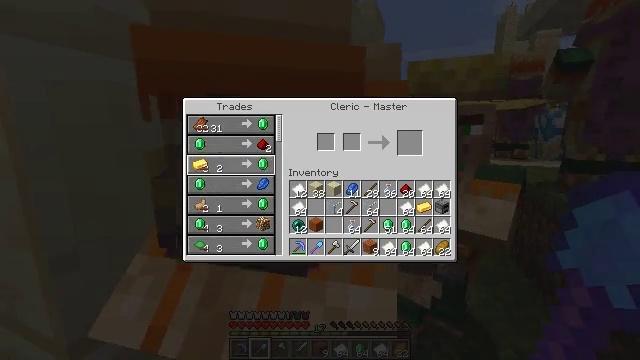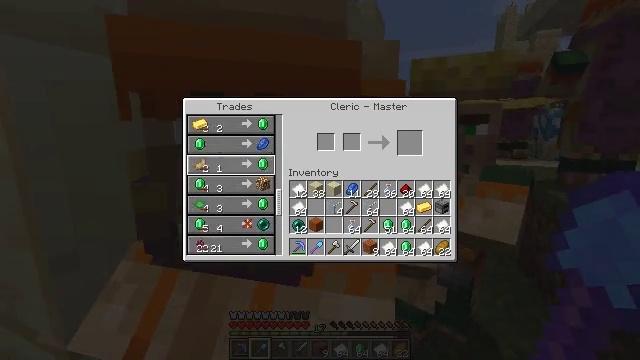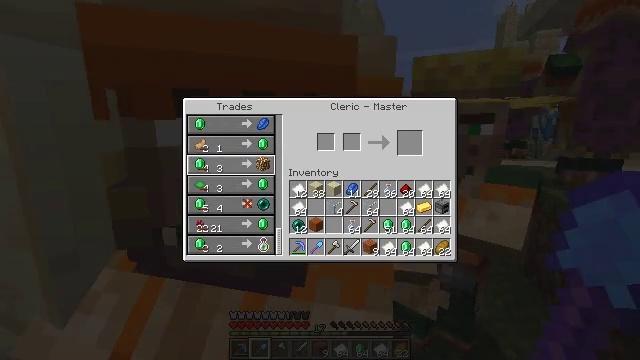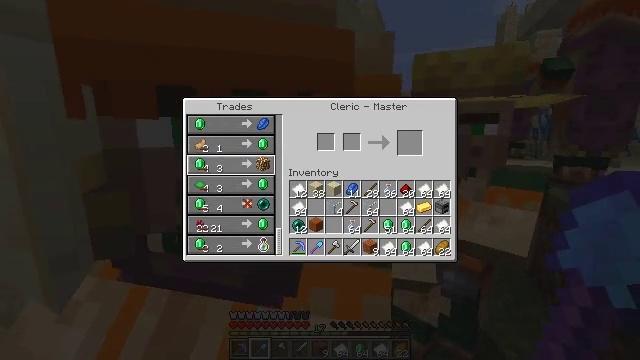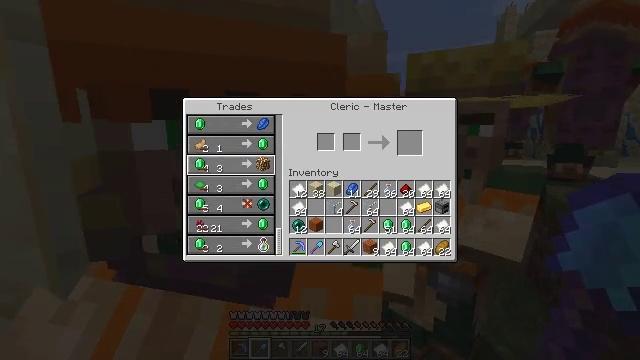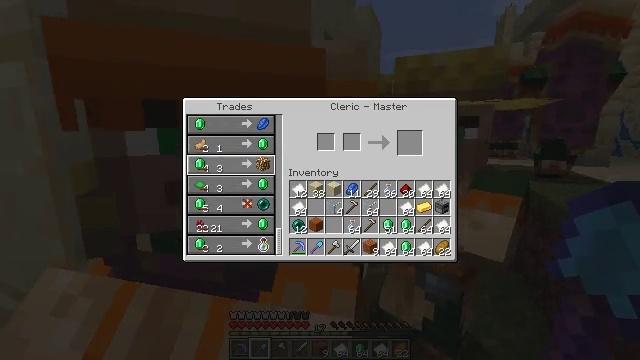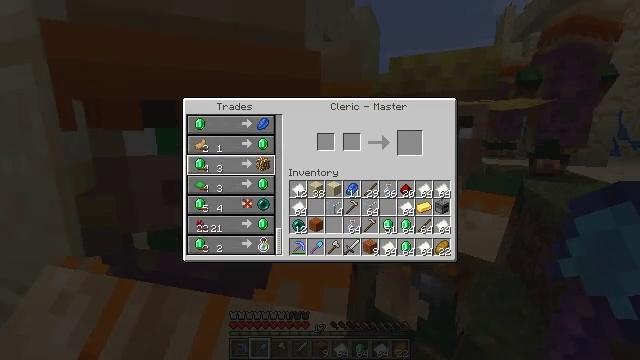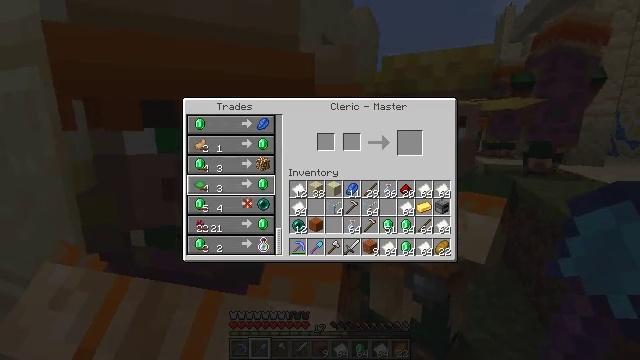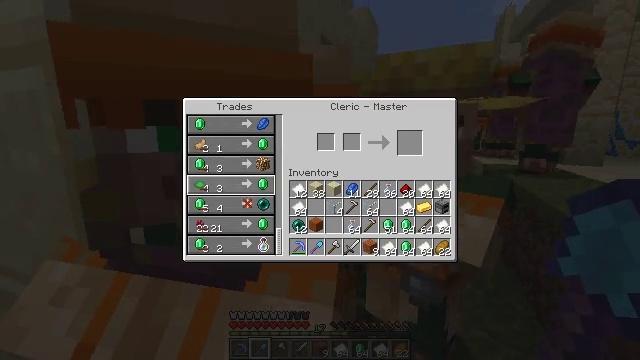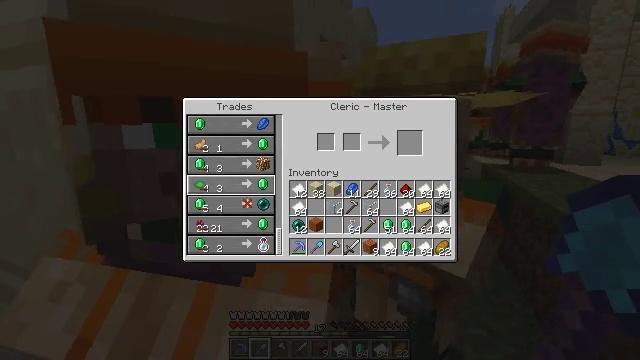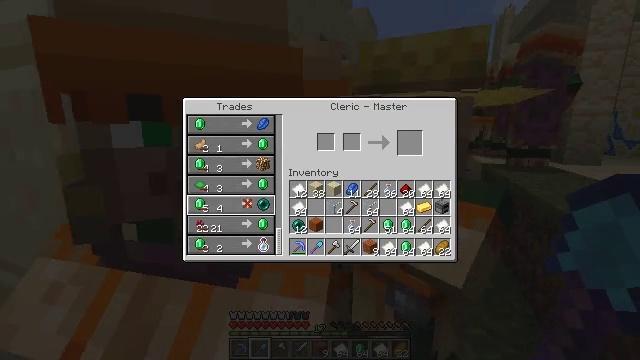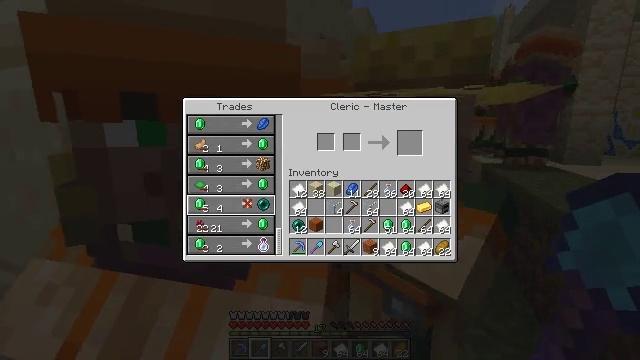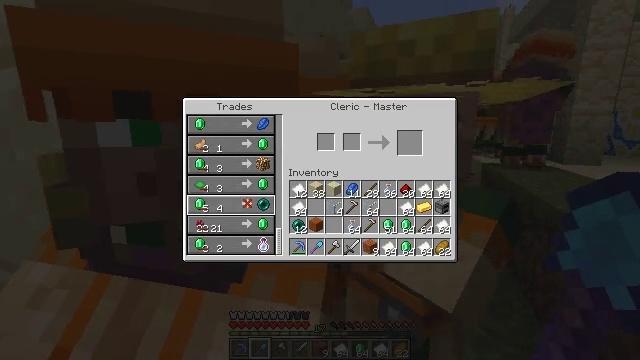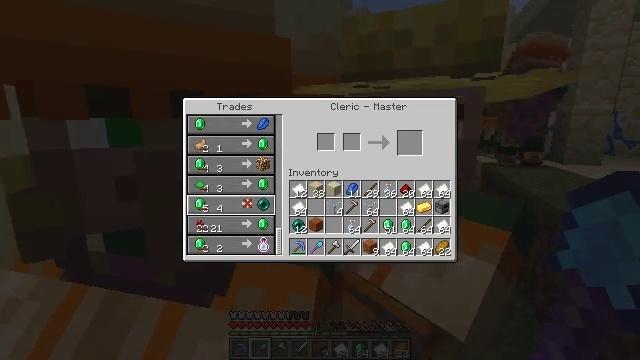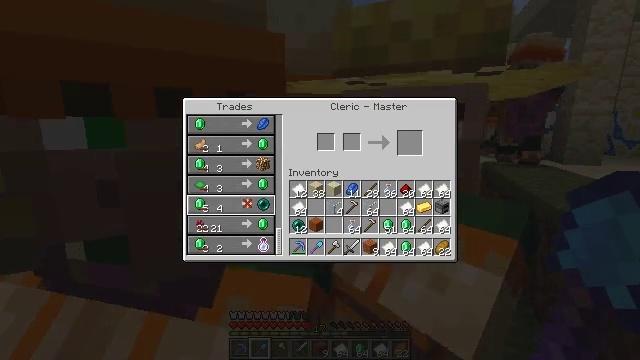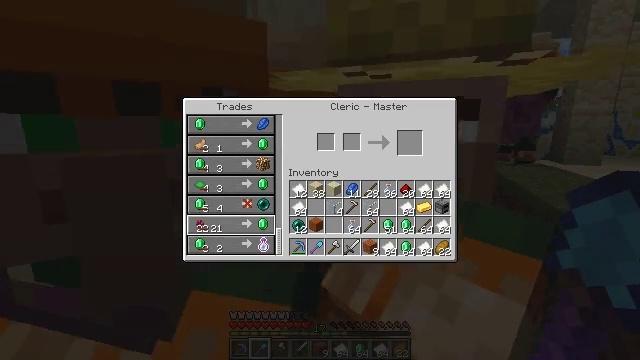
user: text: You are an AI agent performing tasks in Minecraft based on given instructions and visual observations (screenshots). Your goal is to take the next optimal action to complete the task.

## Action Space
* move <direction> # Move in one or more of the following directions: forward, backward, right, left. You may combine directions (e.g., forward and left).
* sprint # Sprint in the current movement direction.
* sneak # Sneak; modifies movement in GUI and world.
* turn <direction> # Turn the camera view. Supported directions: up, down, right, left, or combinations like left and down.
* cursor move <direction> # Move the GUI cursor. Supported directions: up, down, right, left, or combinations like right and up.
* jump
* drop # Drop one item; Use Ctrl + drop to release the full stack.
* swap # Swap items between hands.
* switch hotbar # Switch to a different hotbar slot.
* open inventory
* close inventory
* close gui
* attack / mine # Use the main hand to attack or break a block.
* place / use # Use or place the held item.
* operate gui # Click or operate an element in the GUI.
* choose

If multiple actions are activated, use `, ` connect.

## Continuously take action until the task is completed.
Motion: motion action
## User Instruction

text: Destroy the wheat to collect it.
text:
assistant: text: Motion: no_op
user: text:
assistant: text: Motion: no_op
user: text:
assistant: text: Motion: no_op
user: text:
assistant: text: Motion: no_op
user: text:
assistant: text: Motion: no_op
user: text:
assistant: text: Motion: no_op
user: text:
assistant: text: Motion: no_op
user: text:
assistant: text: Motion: cursor move down
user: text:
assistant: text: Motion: cursor move down
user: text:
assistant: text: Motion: no_op
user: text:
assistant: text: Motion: no_op
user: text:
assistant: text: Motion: no_op
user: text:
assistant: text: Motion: no_op
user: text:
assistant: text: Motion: no_op
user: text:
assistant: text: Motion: no_op
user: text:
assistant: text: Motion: no_op
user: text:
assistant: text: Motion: no_op
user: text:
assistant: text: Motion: no_op
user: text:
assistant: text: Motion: no_op
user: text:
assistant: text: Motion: no_op
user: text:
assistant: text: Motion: no_op
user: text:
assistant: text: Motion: no_op
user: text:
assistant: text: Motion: no_op
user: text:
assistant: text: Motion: no_op
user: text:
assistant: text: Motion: no_op
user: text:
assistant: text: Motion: no_op
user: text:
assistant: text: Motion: no_op
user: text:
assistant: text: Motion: no_op
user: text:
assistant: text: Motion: turn right and up, close gui
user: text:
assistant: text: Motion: turn right and up